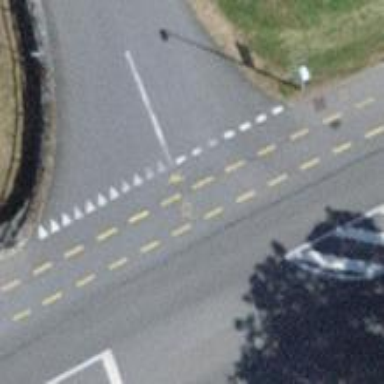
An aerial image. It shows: Road with "give way" sign.